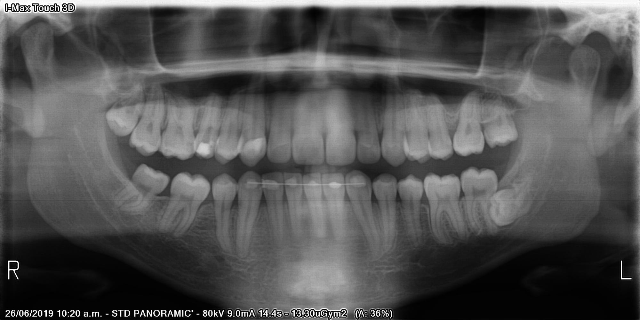
adult